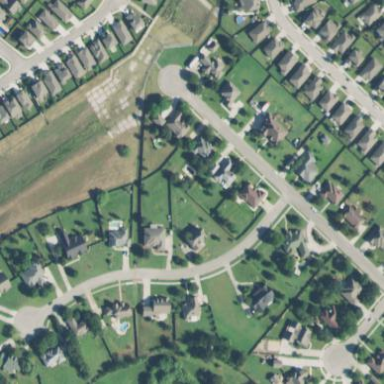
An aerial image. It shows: Residential area in subdivision.